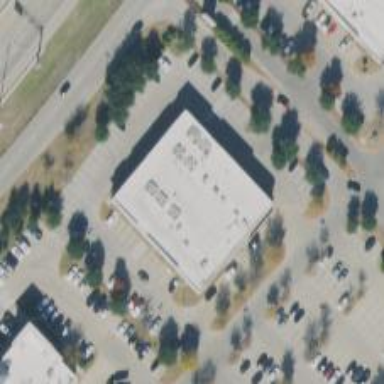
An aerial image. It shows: Retail building.